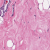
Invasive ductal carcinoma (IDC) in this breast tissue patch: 0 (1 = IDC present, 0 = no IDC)